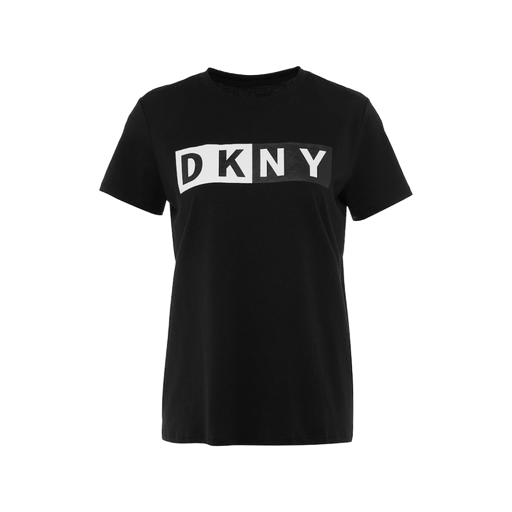
graphic tee, black logo graphic tee, graphic tee shirt, white background